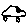
Label: car